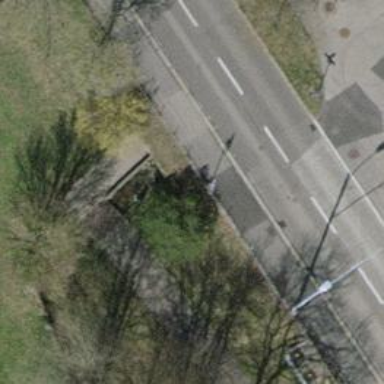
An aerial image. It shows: Footway with asphalt surface passing through tunnel.